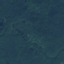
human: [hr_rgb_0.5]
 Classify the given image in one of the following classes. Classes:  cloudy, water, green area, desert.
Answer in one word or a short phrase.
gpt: green area